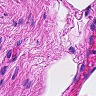
Metastatic tissue present: no